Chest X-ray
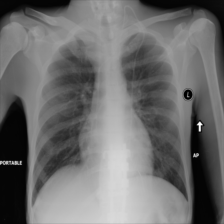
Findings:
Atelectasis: negative
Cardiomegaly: negative
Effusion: negative
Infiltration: negative
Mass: negative
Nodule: negative
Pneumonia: negative
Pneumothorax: negative
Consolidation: negative
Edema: negative
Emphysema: negative
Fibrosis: negative
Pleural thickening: negative
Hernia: negative